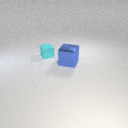
small cyan rubber cube to the left of large blue metal cube